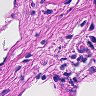
Metastatic tissue present: no